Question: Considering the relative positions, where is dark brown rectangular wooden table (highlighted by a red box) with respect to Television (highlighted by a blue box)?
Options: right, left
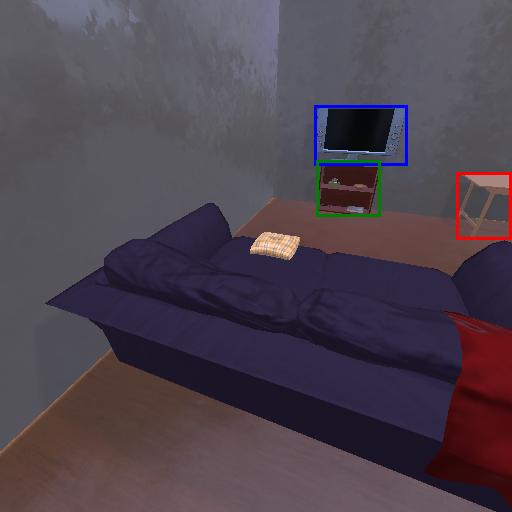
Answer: right